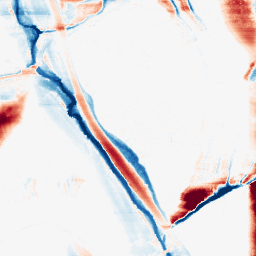
Category: morphological
Decomposition family: morphological_ellipse
Decomposition parameters: operation: average
width: 5
height: 50
Upsampling method: regularized
Upsampling parameters: scale: 4
lambda_reg: 0.01
Upsampling scale: 4